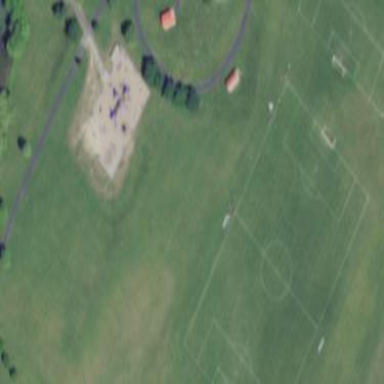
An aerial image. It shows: Soccer pitch designated for leisure and sports activities.